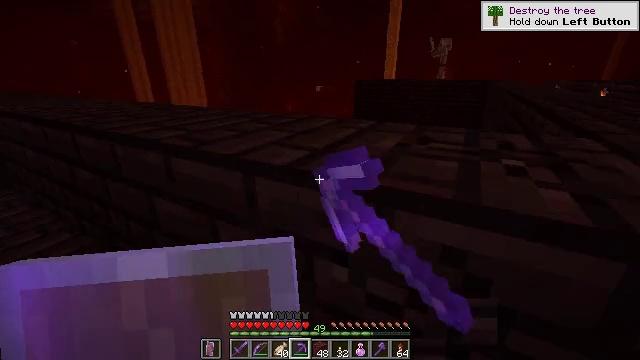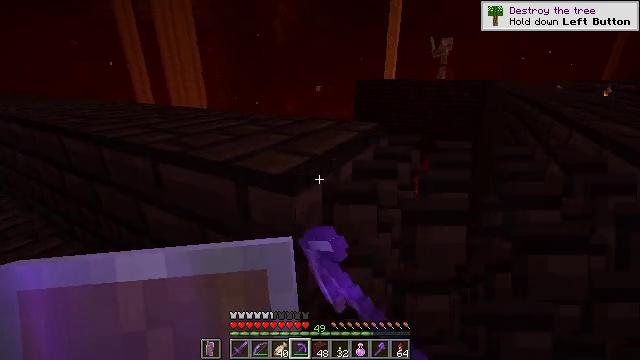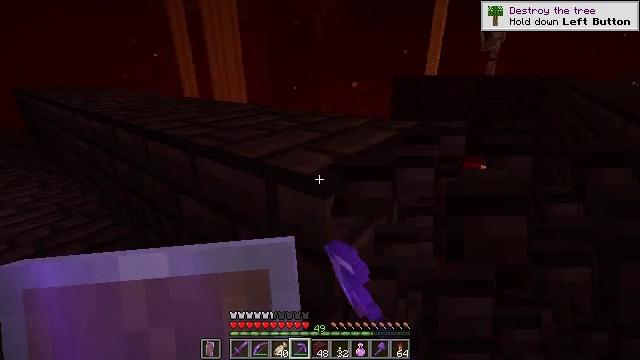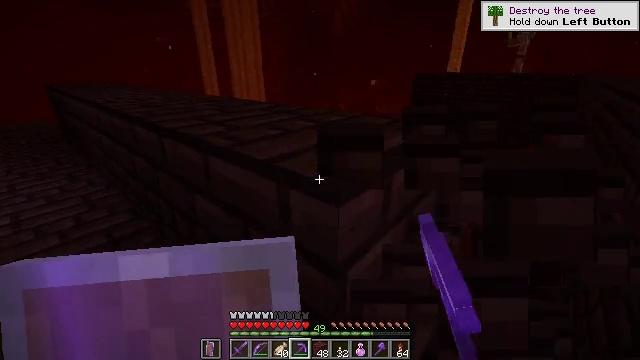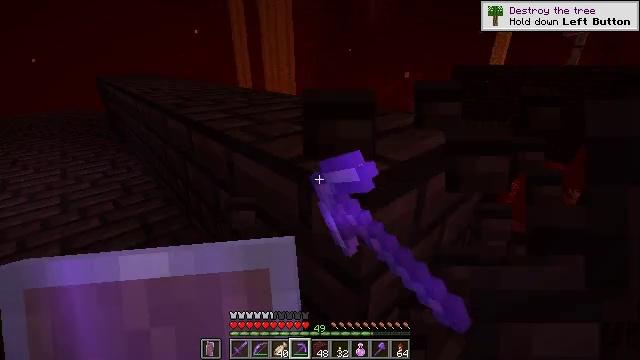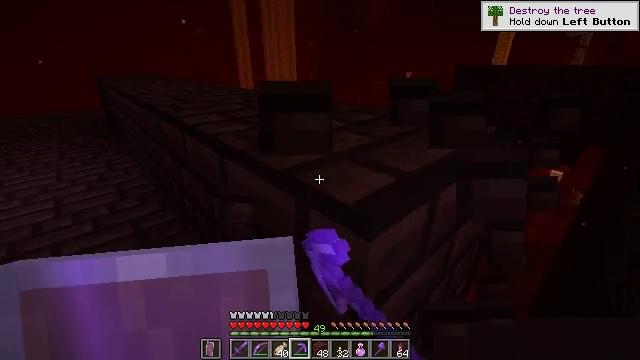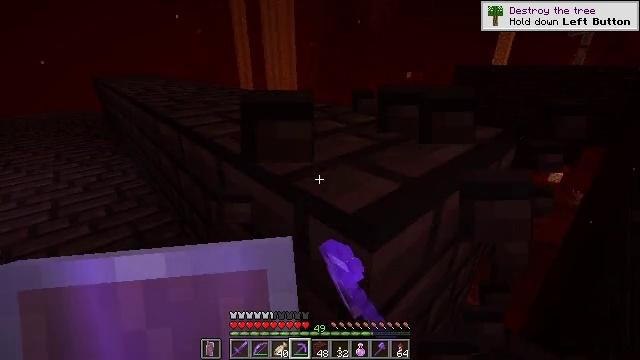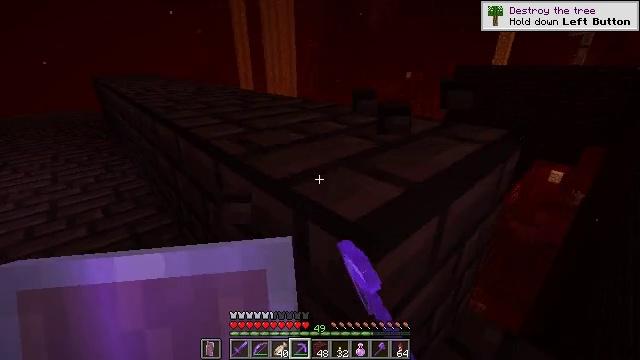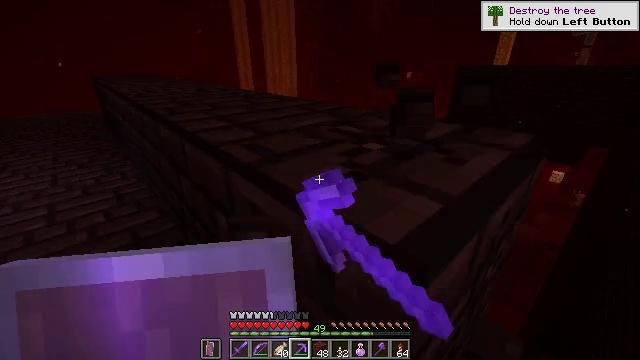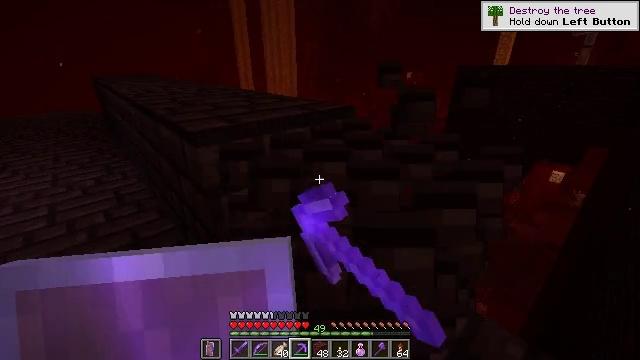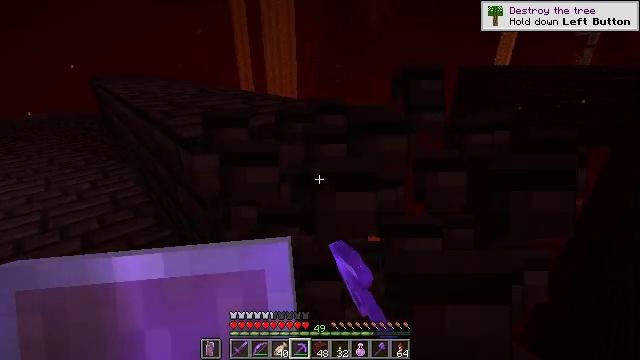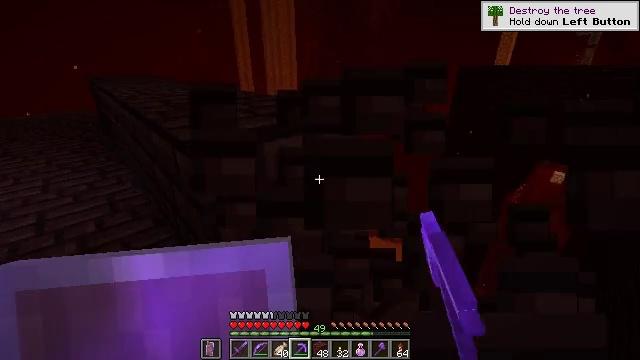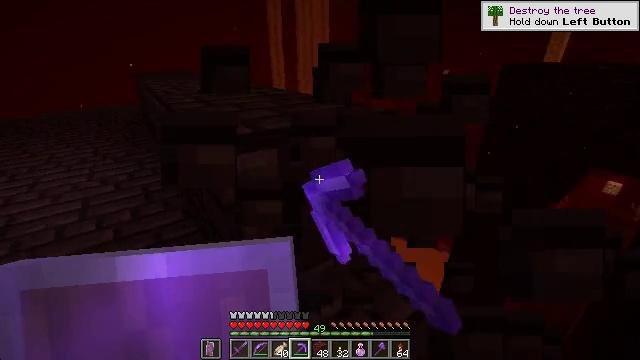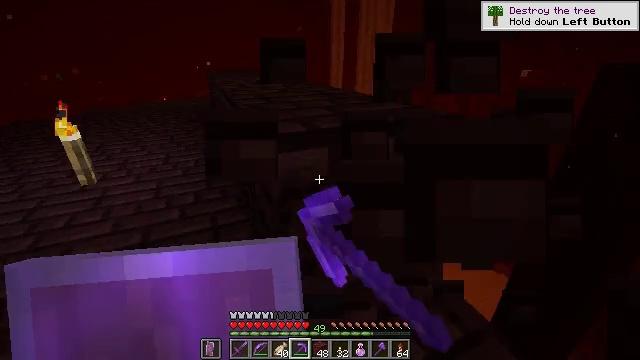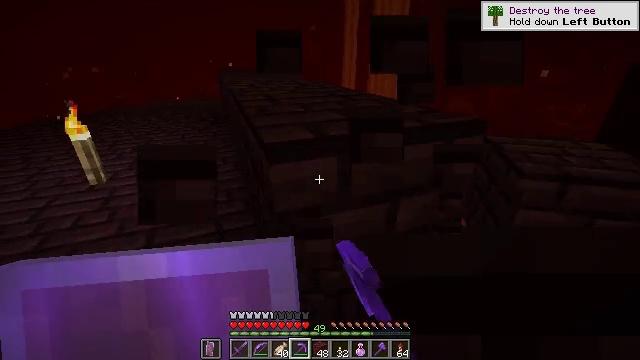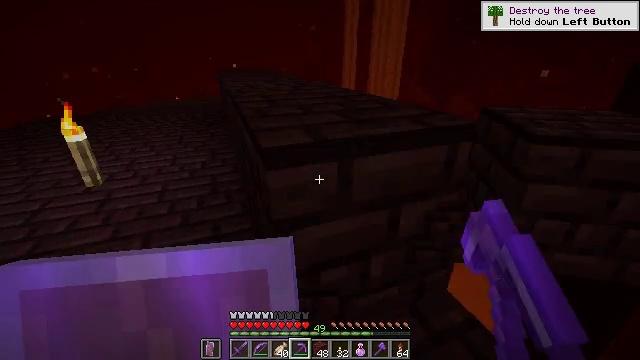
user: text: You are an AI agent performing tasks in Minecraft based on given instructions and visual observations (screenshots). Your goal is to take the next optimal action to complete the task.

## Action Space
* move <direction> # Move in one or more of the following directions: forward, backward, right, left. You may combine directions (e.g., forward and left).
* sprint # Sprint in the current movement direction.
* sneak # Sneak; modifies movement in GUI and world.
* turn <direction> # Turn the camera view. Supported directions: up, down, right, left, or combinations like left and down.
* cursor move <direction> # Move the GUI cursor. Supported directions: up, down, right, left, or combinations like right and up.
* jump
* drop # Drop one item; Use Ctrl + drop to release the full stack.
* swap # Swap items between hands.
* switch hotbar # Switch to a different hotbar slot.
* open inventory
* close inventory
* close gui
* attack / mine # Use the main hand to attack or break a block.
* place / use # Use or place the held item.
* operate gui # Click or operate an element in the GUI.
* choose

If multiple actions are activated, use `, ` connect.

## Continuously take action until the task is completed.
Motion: motion action
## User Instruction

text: Gather some nether bricks.
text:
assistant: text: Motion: move forward, sneak, attack / mine
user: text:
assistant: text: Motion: move forward, sneak, turn left, attack / mine
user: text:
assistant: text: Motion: move forward, sneak, turn left, attack / mine
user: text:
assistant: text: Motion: move forward, sneak, turn left and down, attack / mine
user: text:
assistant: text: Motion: move forward, sneak, attack / mine
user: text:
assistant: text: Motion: move forward, sneak, attack / mine
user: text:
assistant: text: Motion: move forward, sneak, attack / mine
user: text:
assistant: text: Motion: move forward, sneak, attack / mine
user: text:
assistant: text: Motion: move forward, sneak, attack / mine
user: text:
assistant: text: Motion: move forward, sneak, attack / mine
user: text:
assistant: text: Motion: move forward, sneak, attack / mine
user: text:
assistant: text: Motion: move forward, sneak, turn left, attack / mine
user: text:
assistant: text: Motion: move forward, sneak, turn left, attack / mine
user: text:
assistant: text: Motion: move forward, sneak, turn left, attack / mine
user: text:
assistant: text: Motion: move forward, sneak, attack / mine
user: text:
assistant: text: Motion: move forward, sneak, attack / mine
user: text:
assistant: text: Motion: move forward, sneak, attack / mine
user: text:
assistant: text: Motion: move forward, sneak, attack / mine
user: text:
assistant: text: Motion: move forward, sneak, attack / mine
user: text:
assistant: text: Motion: move forward, sneak, attack / mine
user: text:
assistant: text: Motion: move forward, sneak, turn left, attack / mine
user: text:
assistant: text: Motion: move forward, sneak, turn left, attack / mine
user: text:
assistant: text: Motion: move forward, sneak, turn left, attack / mine
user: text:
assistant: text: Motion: move forward, sneak, turn left, attack / mine
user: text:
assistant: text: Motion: move forward, sneak, turn left, attack / mine
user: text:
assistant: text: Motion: move forward, sneak, turn left, attack / mine
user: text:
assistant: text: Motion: move forward, sneak, attack / mine
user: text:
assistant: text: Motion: move forward, sneak, attack / mine
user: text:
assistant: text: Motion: move forward, sneak, attack / mine
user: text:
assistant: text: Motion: move forward, sneak, attack / mine